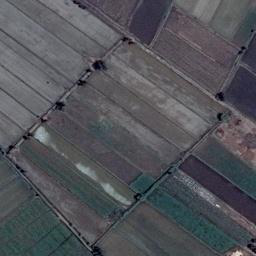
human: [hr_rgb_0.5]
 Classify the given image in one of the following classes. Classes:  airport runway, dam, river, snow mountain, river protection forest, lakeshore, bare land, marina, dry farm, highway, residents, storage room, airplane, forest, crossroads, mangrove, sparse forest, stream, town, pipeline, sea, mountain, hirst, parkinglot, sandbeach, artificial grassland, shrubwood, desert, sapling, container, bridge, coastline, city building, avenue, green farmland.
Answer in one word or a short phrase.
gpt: green farmland